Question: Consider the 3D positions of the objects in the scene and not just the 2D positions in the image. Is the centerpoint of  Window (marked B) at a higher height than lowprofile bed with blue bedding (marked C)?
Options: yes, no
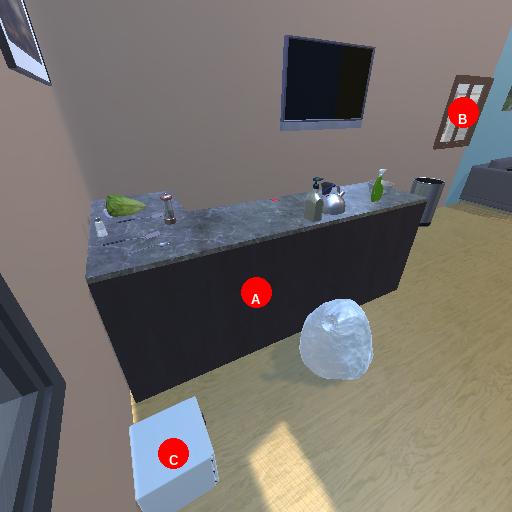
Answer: yes